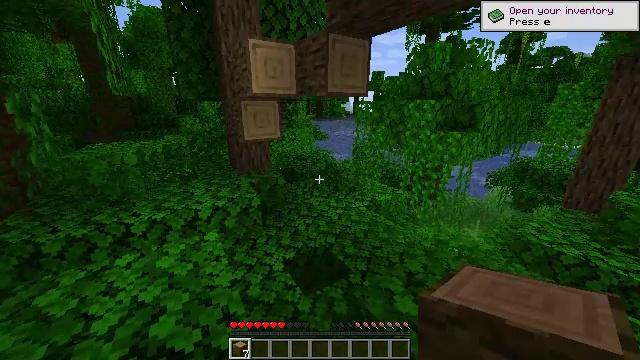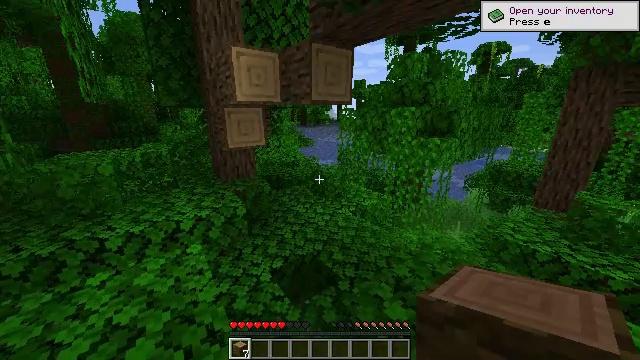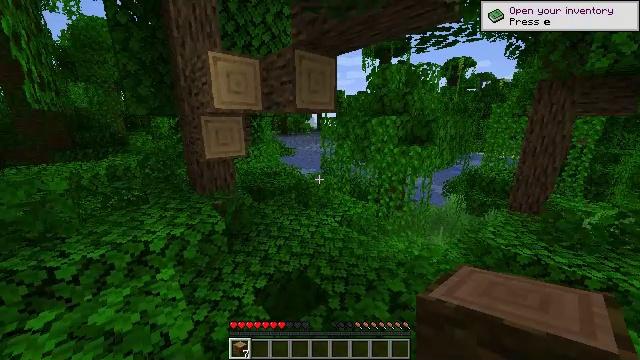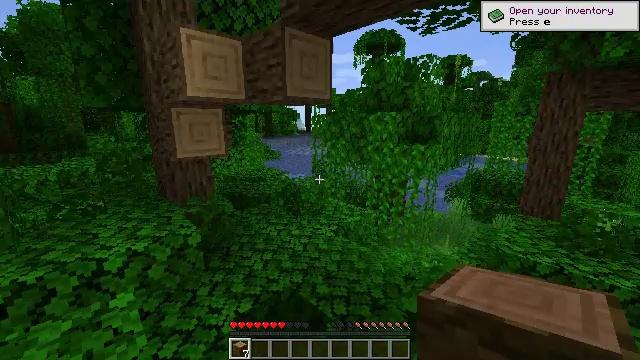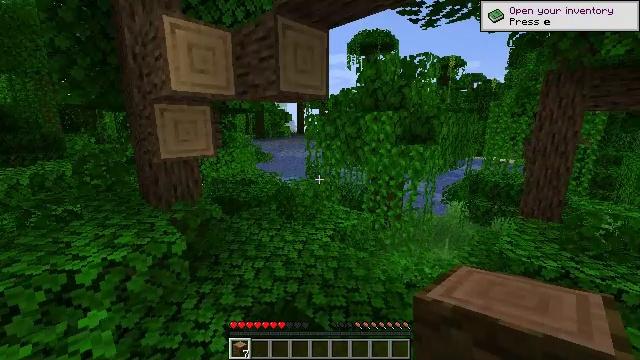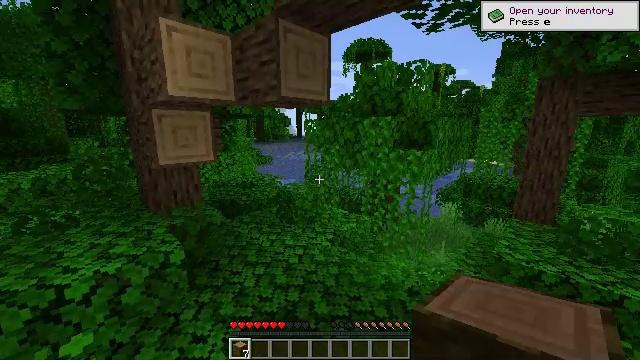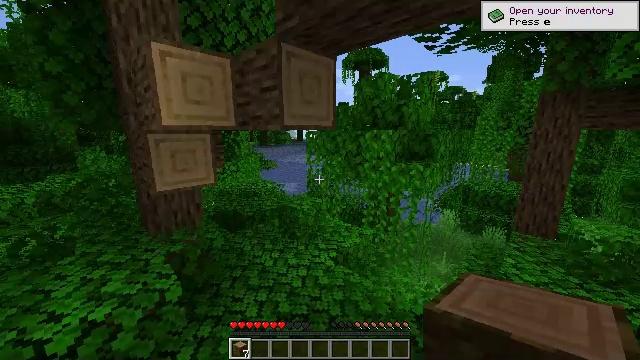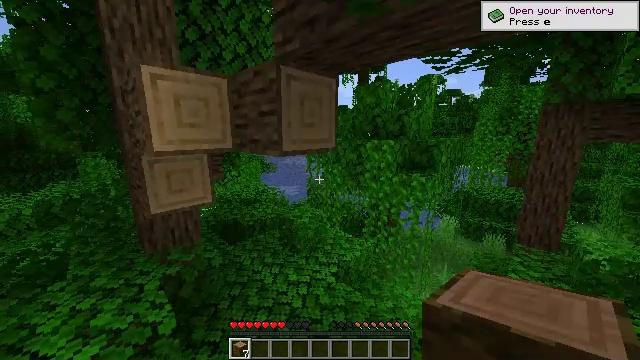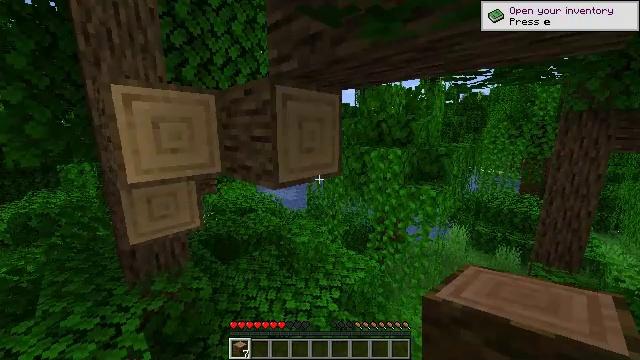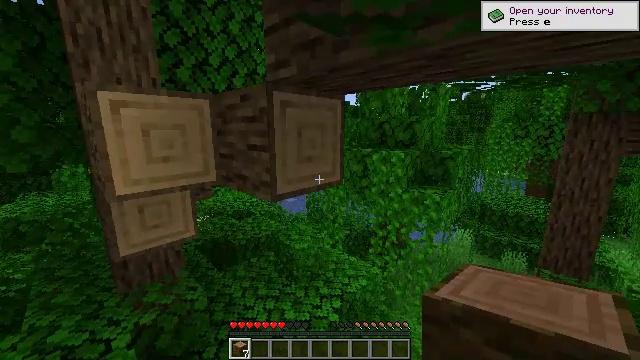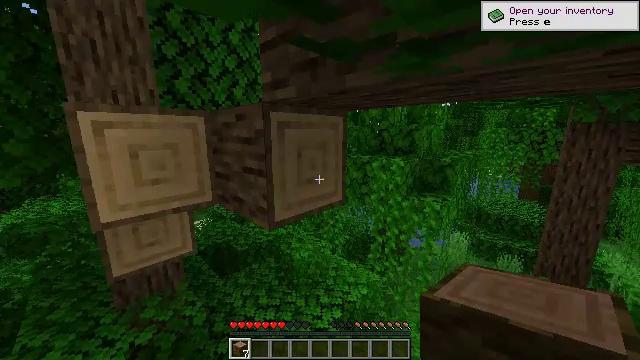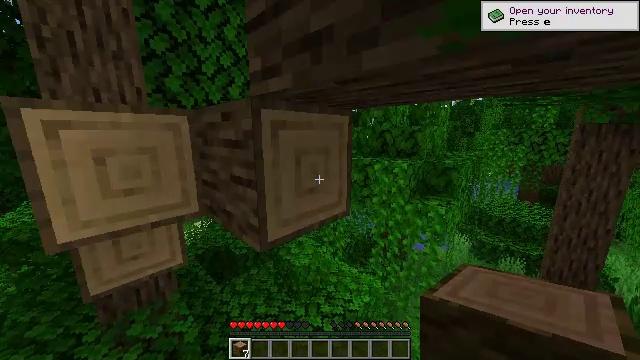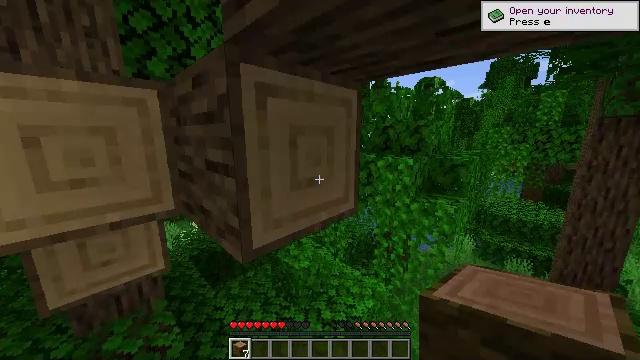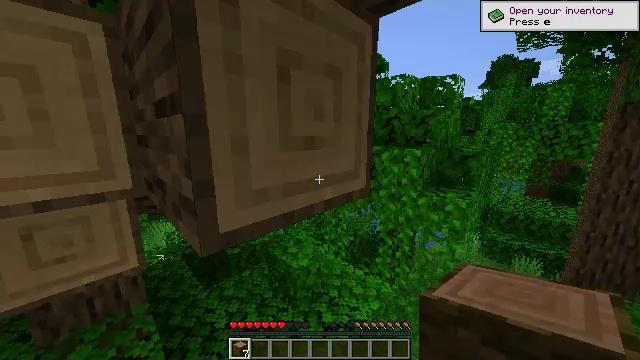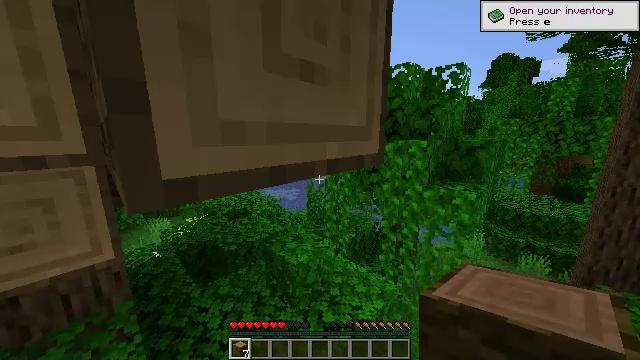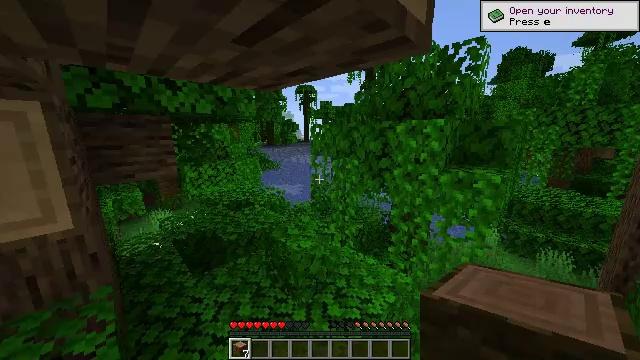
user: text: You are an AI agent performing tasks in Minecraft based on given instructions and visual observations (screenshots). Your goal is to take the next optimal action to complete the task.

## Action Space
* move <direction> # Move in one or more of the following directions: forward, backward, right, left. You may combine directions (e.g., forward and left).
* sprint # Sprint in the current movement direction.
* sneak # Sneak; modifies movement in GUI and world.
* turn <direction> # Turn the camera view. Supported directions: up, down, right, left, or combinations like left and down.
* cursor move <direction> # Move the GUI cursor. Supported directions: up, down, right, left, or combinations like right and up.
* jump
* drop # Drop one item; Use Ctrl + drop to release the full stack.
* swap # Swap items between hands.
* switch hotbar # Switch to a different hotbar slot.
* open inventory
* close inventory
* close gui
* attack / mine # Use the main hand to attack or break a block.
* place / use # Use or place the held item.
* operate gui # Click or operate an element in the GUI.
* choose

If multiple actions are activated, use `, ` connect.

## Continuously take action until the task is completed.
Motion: motion action
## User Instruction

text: Collect some bamboo.
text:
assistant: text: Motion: move forward, turn right and up, jump
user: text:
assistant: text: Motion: move forward, turn right and up, jump
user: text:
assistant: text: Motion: move forward, turn right and up, jump
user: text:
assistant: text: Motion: move forward, turn right, jump
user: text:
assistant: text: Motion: move forward, sprint, jump
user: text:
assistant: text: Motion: move forward, sprint, jump
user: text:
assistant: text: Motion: move forward, sprint, jump
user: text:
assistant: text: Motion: move forward, sprint, jump
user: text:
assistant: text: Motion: move forward, jump
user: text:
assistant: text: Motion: move forward, jump
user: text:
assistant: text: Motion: move forward, jump
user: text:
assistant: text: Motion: move forward, jump
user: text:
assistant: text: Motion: move forward, jump
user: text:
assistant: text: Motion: move forward, jump
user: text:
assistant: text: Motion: move forward, turn left
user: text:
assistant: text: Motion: move forward, turn left
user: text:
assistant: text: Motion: move forward, turn left
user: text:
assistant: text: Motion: move forward, turn left
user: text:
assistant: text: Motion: move forward, sprint, turn left
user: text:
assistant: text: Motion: move forward, sprint, turn left
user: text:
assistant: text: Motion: move forward, sprint
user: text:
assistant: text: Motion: move forward, sprint
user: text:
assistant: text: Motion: move forward
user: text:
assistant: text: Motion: move forward
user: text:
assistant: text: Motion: move forward
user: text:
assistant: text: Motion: move forward, sprint, turn left
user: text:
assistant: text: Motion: move forward, sprint, turn left and up
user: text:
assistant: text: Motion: move forward, sprint, turn left
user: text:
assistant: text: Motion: move forward, turn left, jump
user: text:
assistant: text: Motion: move forward, turn left, jump